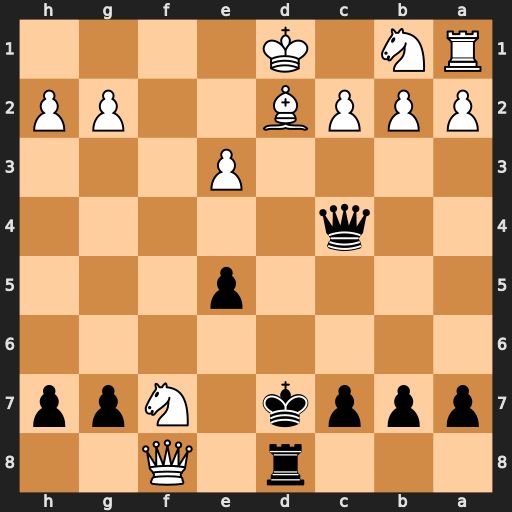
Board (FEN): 3r1Q2/pppk1Npp/8/4p3/2q5/4P3/PPPB2PP/RN1K4
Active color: b
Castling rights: -
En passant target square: -
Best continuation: Qf1+ Be1 Rxf8